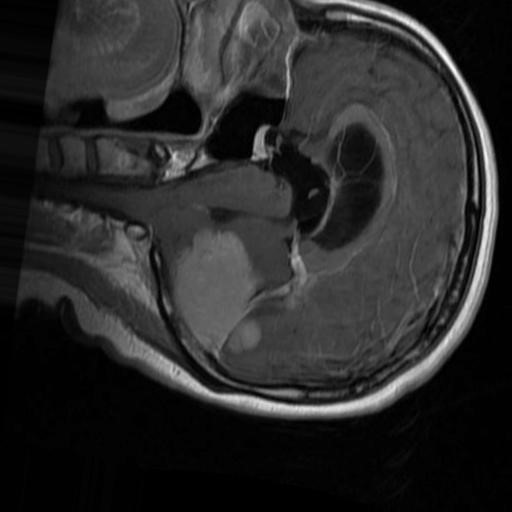
Label: brain_menin